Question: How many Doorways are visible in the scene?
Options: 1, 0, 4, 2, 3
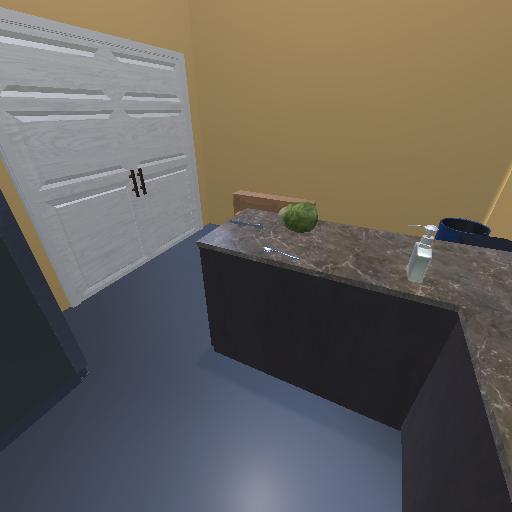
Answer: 1